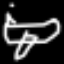
Label: airplane